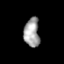
Tissue: prostate
Cell type: Myeloid cells
Senescence score: 0.7134
Nuclear area (px): 435
Mean DAPI intensity: 163.494